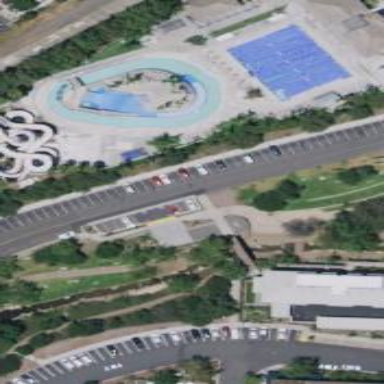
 popular attraction for leisure and tourism."